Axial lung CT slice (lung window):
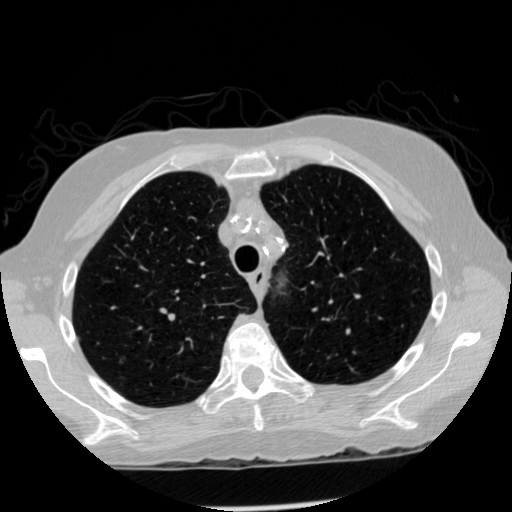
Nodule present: no